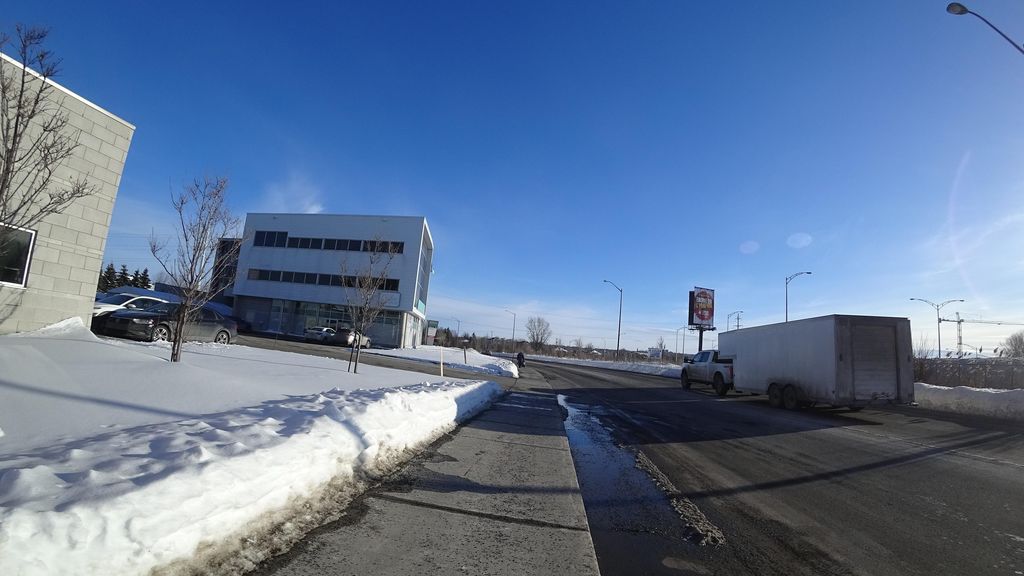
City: quebec_city